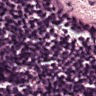
Metastatic tissue present: no